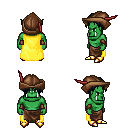
a pixel art fantasy rpg character, male body template, orc, green skin, yellow cape, robe skirt, raven parted hairstyle, leather cap, leather bracers, gold boots, four views (front, back, left, right), 2x2 character sprite sheet, small pixel art, hard edges, no anti-aliasing